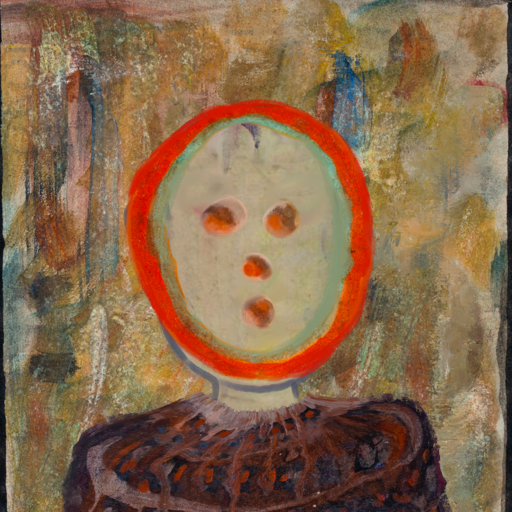
Background: Pipe, Head And Neck Front: Hill_Girl, Face Front: Rupkatha, Bust: Hypocrite, Hair Front: Sisters, Head Accessory: Blank, Second Necklace: Blank, Necklace: Blank, Baby: Blank